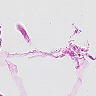
Metastatic tissue present: no